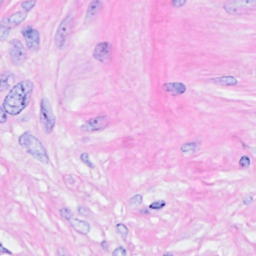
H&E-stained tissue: Breast